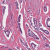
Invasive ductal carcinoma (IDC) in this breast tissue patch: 1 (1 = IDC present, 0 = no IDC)